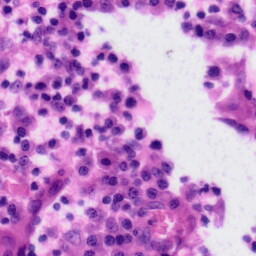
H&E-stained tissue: Tonsil